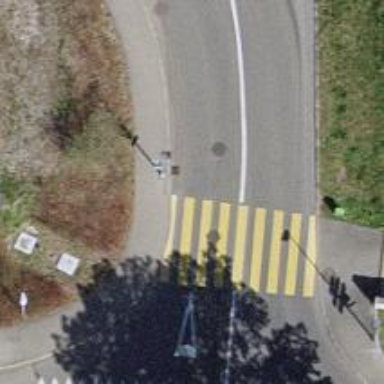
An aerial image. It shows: Zebra crossing on the road.